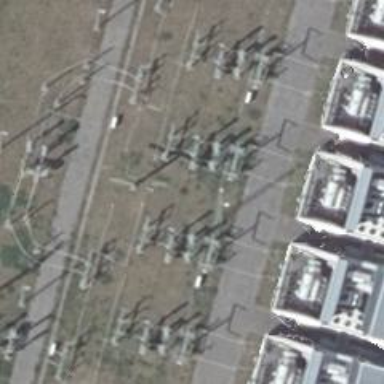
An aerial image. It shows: Transformer on power line.